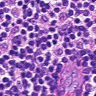
Metastatic tissue present: no